Question: I try to get free scaling with aspect=1, but same range in x/y in each panel. In the example below, this means that x-scaling in b should be (-0.04,0.04).
Edited: added lattice version
'''
library(ggplot2)
d = data.frame(x=rnorm(100),group=c("A","B"))
d$y = d$x+rnorm(100,0,0.5)
d[d$group=="B","x"]=d[d$group=="B","x"]/100
d[d$group=="B","y"]=d[d$group=="B","y"]/60
qplot(x,y,data=d,asp=1) + facet_wrap(~group,scale="free")
require(lattice)
xyplot(y~x|group, data=d,aspect=1,scales=list(relation="free"),
prepanel=function(x,y){
lims = c(min(x,y), max(x,y))
list(xlim=lims,ylim=lims)
} )
'''

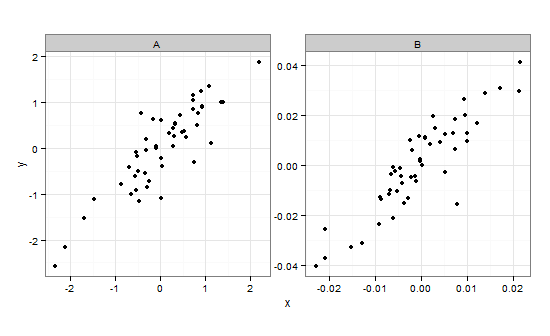
Answer: As the latest version of 'ggplot2' uses 'gtable' internally, you can do this kind of task quite easily:
'''
d = data.frame(x=rnorm(100),group=c("A","B"))
d$y = d$x+rnorm(100,0,0.5)
d[d$group=="B","x"]=d[d$group=="B","x"]/100
d[d$group=="B","y"]=d[d$group=="B","y"]/60
# create plots for each level of group
p <- lapply(levels(d$group),
function(i) {
dat <- subset(d, group == i)
lim <- range(c(dat$x, dat$y))
ggplot_gtable(ggplot_build(qplot(x,y,data=dat,asp=1) +
facet_wrap(~group,scale="free") +
coord_equal() +
xlim(lim) + ylim(lim)))
})
# tweaking margins
p[[1]] <- p[[1]][, -6]
p[[2]] <- p[[2]][, -(1:2)]
# draw it
grid.newpage()
grid.draw(cbind(p[[1]], p[[2]], size = "first"))
'''